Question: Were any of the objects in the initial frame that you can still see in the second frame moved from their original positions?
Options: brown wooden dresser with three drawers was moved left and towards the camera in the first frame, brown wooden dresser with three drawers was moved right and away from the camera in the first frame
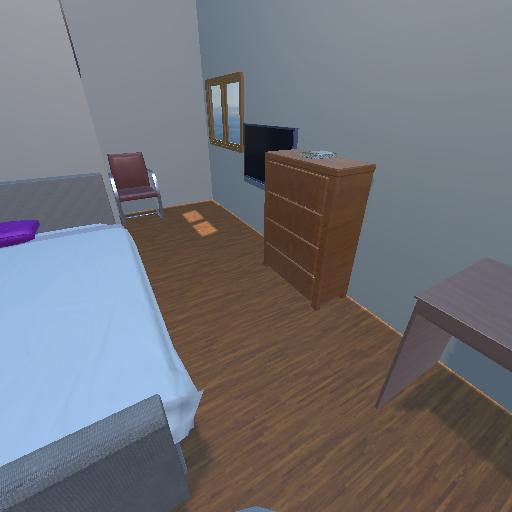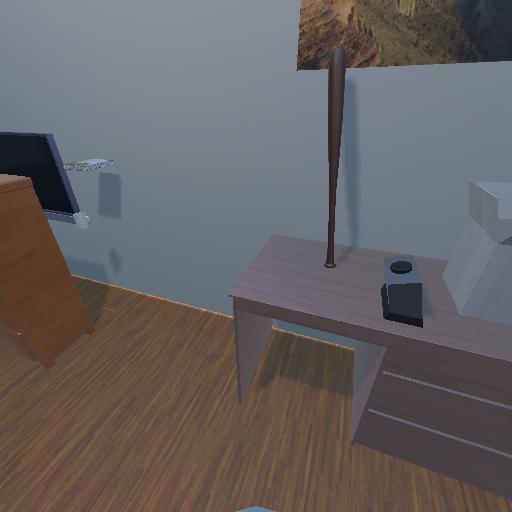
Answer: brown wooden dresser with three drawers was moved left and towards the camera in the first frame